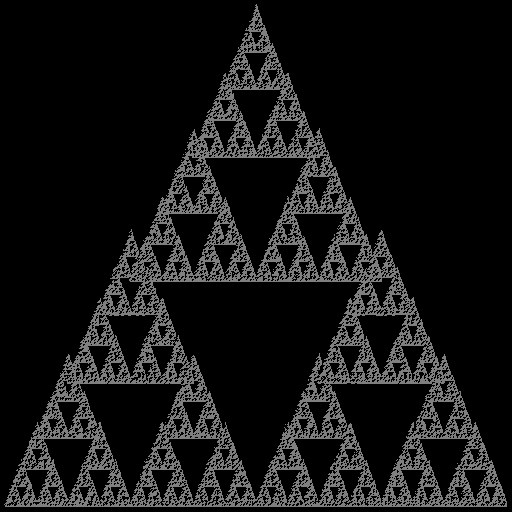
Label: sierpinski_gasket